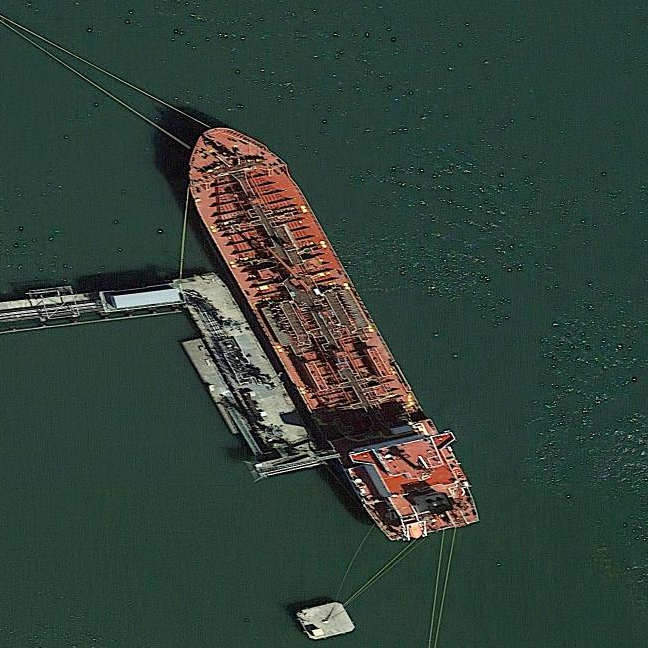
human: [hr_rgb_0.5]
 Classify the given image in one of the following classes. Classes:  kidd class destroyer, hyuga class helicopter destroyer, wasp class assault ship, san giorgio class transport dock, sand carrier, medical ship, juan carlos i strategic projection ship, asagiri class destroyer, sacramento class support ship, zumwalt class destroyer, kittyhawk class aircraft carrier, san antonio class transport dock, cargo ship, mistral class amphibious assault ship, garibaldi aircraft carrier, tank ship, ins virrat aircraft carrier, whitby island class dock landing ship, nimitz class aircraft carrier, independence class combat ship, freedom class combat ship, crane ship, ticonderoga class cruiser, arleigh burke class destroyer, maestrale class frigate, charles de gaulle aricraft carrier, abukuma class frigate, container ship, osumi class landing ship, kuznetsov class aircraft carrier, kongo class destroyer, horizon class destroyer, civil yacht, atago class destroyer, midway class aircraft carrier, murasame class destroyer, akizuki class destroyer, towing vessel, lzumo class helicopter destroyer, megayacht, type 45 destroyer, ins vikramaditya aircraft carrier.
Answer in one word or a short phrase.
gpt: Cargo ship